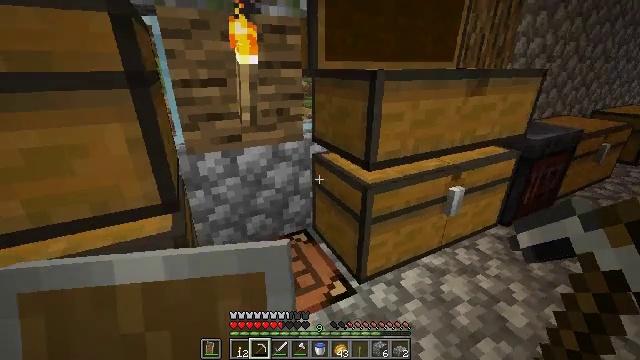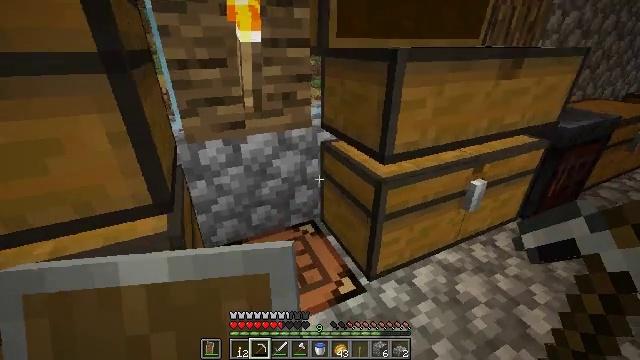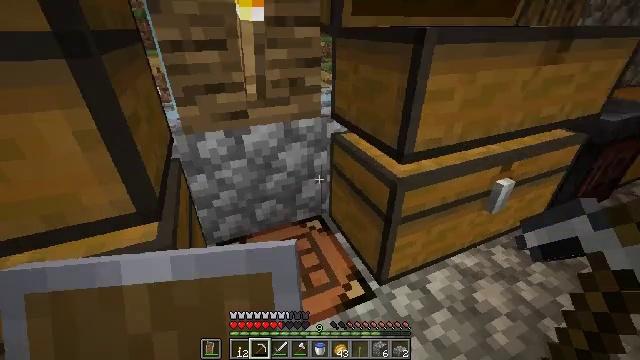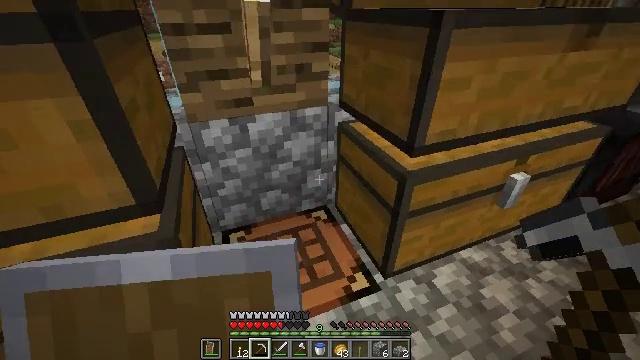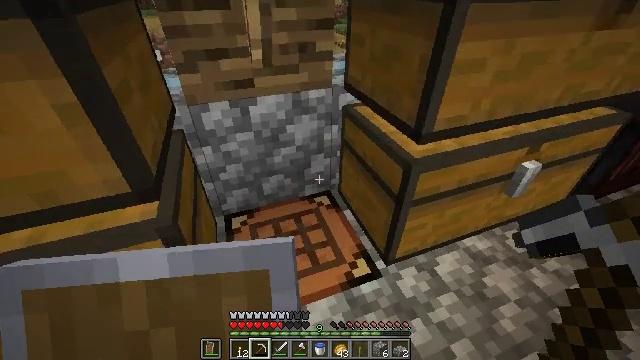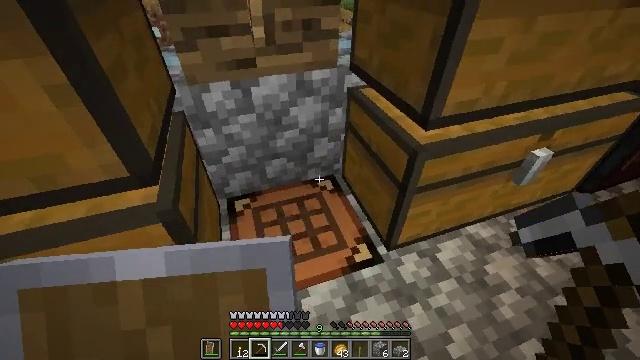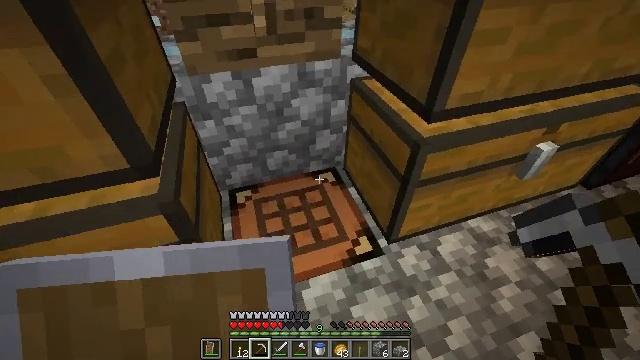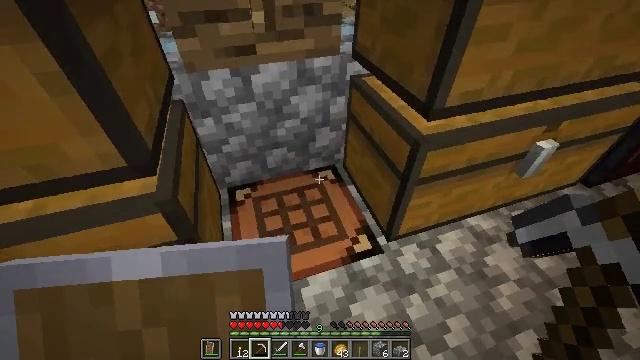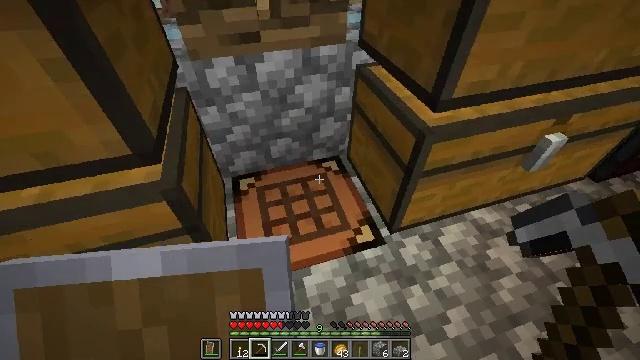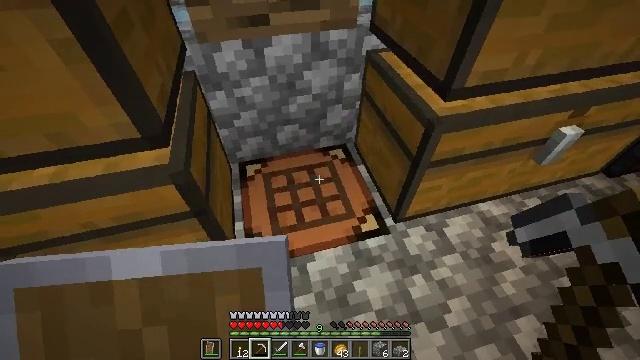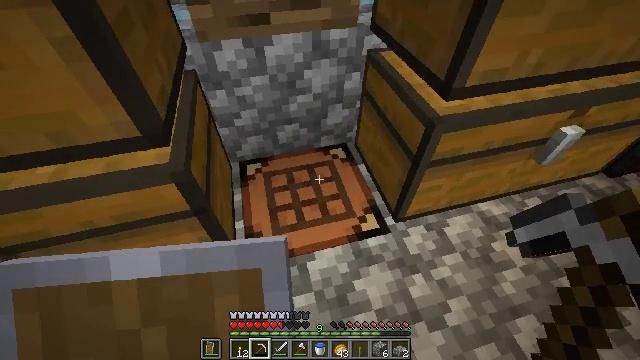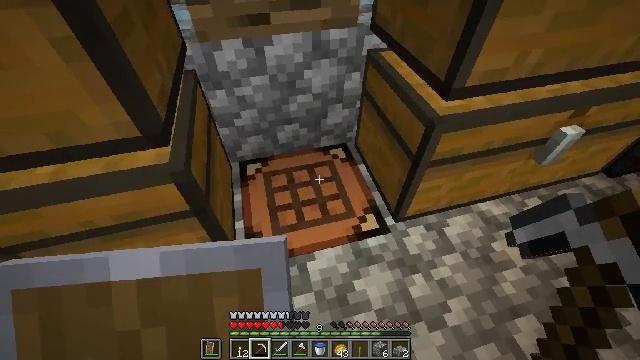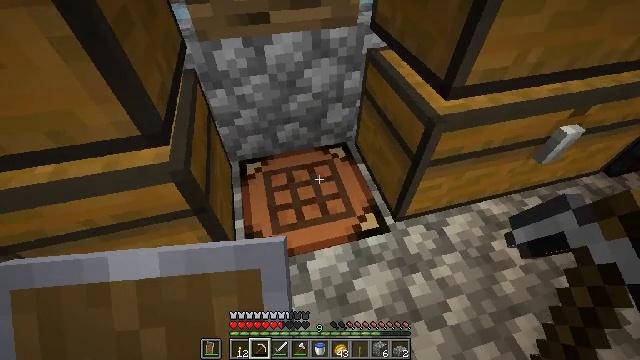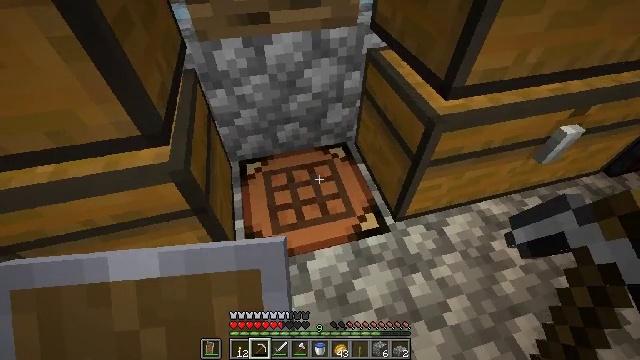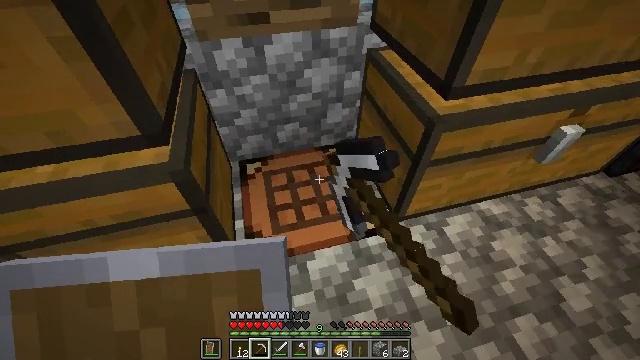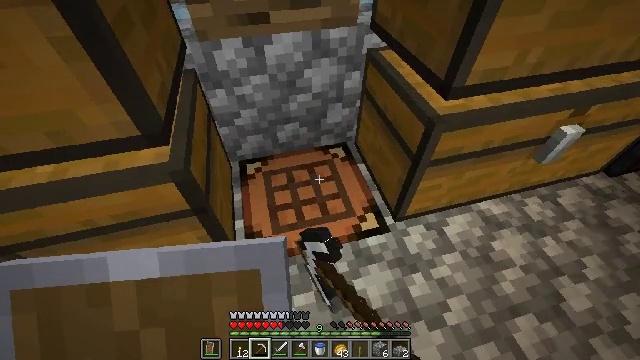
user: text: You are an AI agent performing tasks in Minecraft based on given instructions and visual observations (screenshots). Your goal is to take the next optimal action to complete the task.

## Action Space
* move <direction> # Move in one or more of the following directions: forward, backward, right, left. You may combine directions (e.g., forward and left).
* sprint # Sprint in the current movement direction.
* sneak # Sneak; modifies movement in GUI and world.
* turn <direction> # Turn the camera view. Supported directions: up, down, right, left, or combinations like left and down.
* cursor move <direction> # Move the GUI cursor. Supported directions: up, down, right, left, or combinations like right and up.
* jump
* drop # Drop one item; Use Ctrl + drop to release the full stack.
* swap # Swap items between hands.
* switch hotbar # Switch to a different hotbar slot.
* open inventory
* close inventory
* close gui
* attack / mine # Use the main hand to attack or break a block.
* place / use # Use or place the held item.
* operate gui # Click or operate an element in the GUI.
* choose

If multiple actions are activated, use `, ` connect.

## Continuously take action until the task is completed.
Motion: motion action
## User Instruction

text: Combine materials in the crafting table to craft a repeater.
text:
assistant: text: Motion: move forward, turn left and down
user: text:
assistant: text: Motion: turn left and down
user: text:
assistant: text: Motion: turn left and down
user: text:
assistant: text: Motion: turn left and down
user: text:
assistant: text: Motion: turn left and down
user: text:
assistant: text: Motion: turn down
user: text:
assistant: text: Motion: no_op
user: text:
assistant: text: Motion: turn left and down
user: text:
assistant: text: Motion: turn left and down
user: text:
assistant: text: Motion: no_op
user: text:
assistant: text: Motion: no_op
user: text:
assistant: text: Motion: no_op
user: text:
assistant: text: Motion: use / place
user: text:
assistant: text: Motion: use / place
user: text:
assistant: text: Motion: no_op
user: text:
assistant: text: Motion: no_op
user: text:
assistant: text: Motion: no_op
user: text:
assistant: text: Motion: no_op
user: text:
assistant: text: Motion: no_op
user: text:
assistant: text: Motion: no_op
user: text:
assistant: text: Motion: no_op
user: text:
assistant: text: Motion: turn left and up
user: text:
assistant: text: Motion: turn left and up
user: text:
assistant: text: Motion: turn left and up
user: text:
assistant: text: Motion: turn left and up
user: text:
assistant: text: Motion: turn left and up
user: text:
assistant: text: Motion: turn left
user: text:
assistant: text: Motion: no_op
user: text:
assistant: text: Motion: no_op
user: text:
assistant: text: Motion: no_op